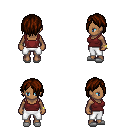
a pixel art fantasy rpg character, female body template, human, dark skin, maroon pirate shirt, white pants, brown bangs hairstyle, bracelets, white slippers, four views (front, back, left, right), 2x2 character sprite sheet, small pixel art, hard edges, no anti-aliasing